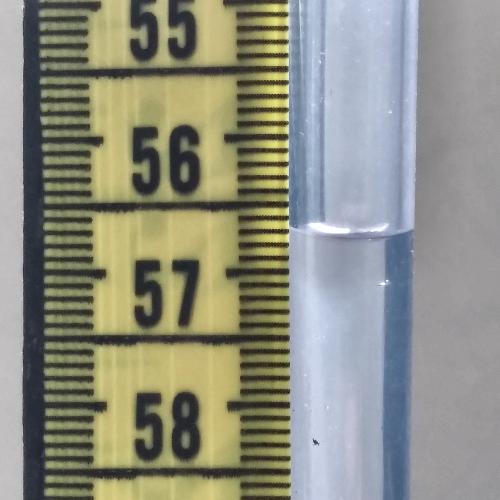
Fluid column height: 56.7 cm